Question: I am trying to update my android SDK Tools and I am having a weird issue with the SDK manager not fetching the current android sdk path.It picks the path as shown below in the snap

Whereas my current SDK path is
I have the SDK already installed but its not fetching the correct path.
I am using Eclipse Kepler and my ADT version is 22.3
Is there a way in which this path could be resolved?
Thanks for the help
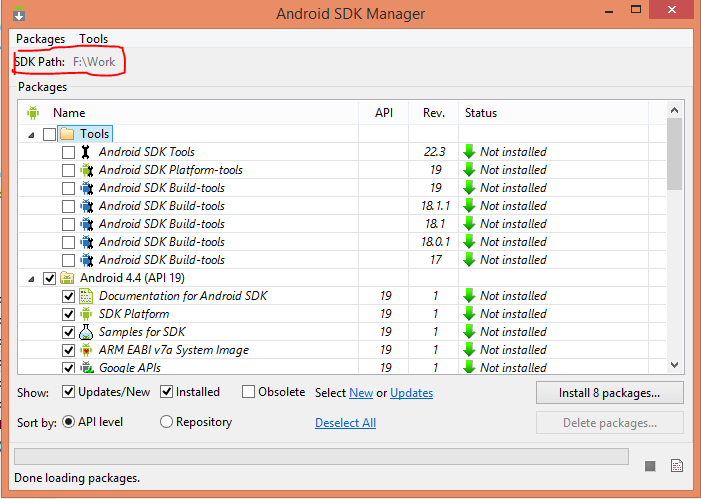
Answer: I dont know what caused the issue but I have it resolved for now.
I had to move my entire Android SDK to another folder and change my SDK path from Eclipse preferences.
The SDK manager is now fetching the correct SDK path.